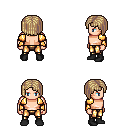
a pixel art fantasy rpg character, male body template, human, light skin, gold arm armor, gold greaves, white blonde pageboy hairstyle, black shoes, four views (front, back, left, right), 2x2 character sprite sheet, small pixel art, hard edges, no anti-aliasing